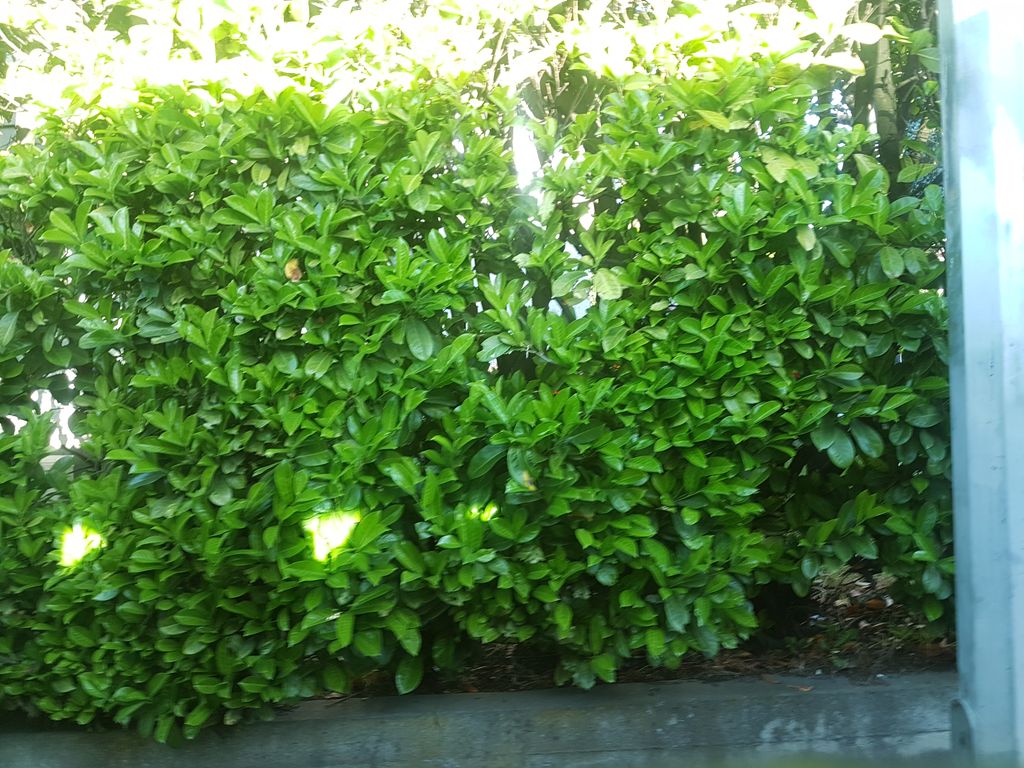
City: victoria